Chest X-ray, PA view. Patient: 62 years old, sex M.
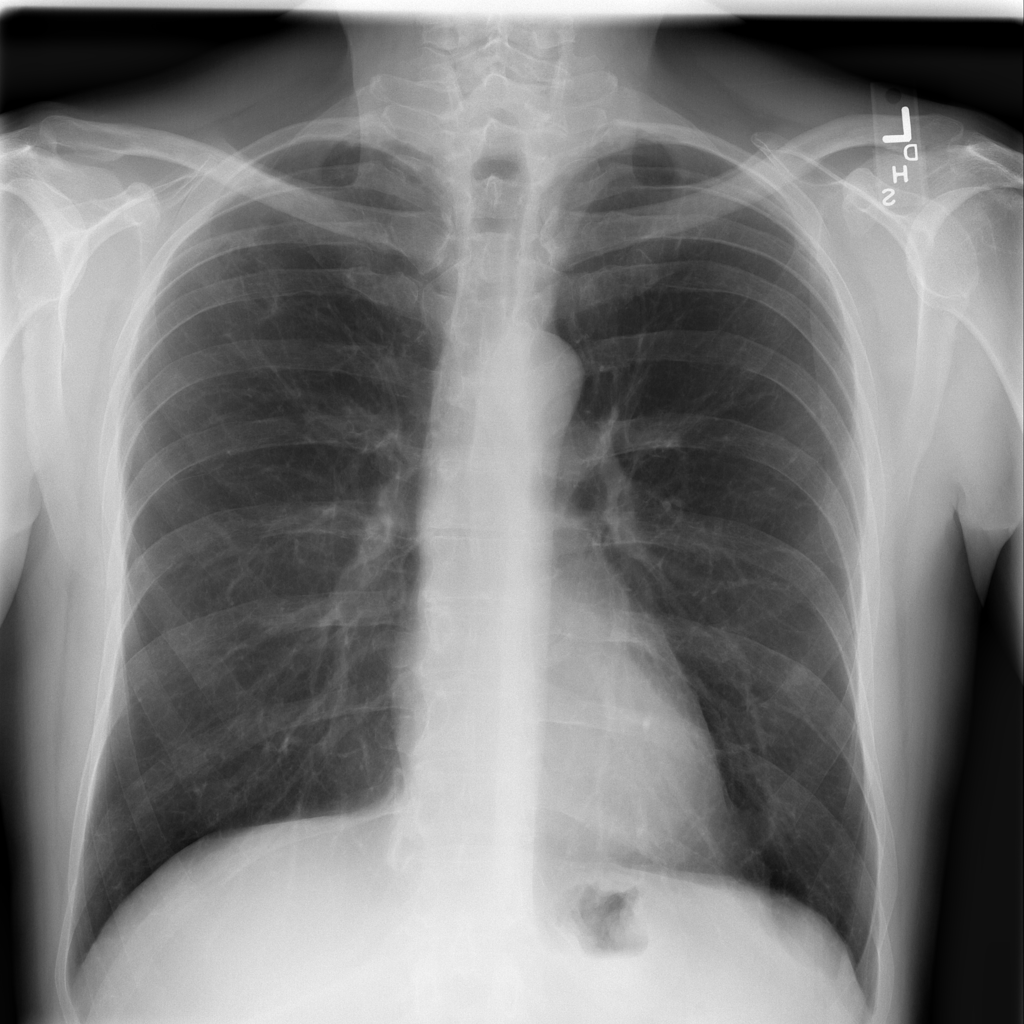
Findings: No Finding